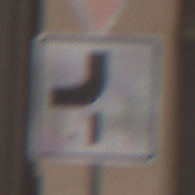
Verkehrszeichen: VerlaufVorfahrtsstrasse7
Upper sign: VorfahrtGewaehren
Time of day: Midday
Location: Outdoor (Urban)
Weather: PartlyCloudy
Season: NotSpecified
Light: Natural